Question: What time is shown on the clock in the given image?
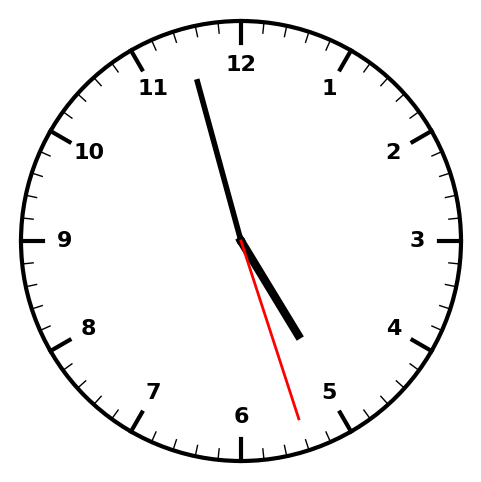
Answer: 04:57:27